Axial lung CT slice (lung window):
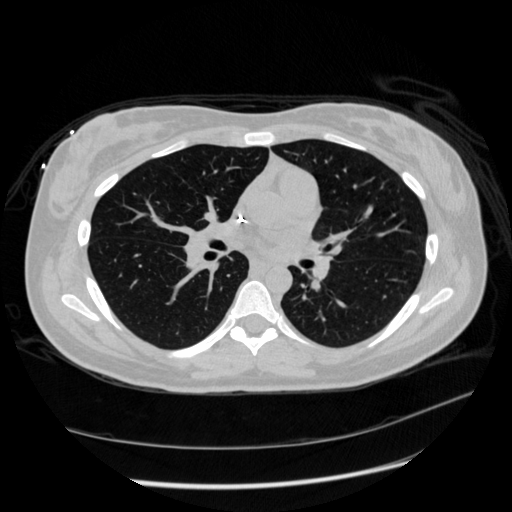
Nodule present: no